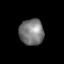
Tissue: skin
Cell type: Epithelial cells
Senescence score: 0.8073
Nuclear area (px): 622
Mean DAPI intensity: 123.412